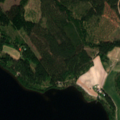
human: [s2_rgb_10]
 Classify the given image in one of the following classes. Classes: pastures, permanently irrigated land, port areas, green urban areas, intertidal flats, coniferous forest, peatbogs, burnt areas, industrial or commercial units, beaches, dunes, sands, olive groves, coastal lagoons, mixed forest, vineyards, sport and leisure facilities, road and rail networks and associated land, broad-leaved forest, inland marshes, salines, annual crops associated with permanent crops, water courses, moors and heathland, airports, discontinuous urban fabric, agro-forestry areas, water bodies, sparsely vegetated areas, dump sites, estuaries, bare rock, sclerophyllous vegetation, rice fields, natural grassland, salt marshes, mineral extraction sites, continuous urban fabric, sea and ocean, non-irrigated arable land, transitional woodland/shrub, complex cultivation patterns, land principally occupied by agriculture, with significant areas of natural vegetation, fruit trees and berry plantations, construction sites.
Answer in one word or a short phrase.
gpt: land principally occupied by agriculture, with significant areas of natural vegetation, coniferous forest, water bodies